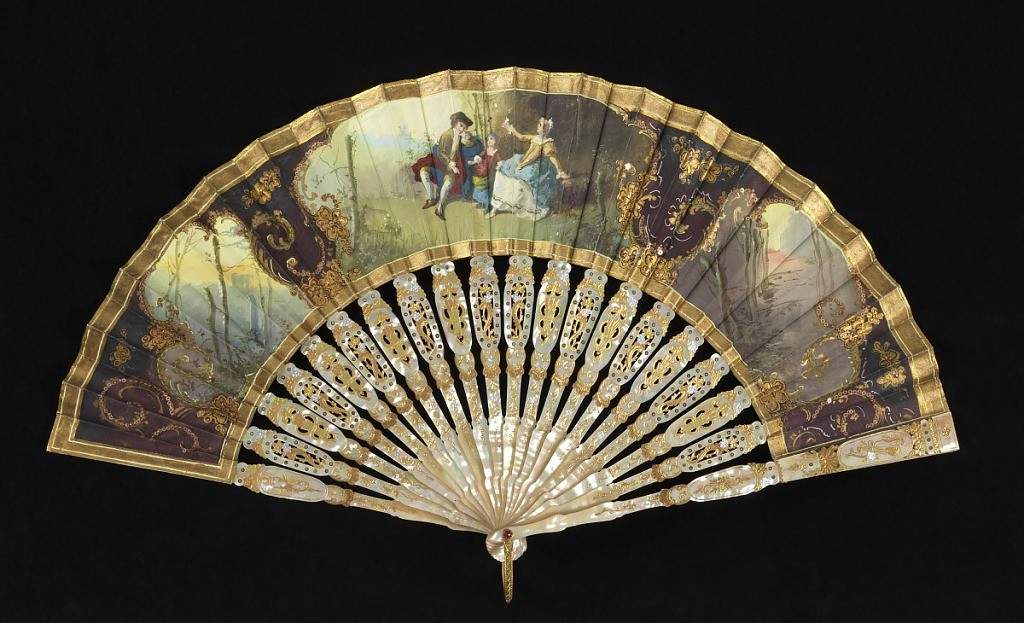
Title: Pleated fan and case
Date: ca. 1887
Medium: Silk leaf gilded and painted with gouache, embroidered with sequins, carved, pierced and painted mother-of-pearl sticks
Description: Silk leaf painted with gouache. Obverse: three rocaille medallions outlined with gilt and colored sequins; central medallion contains landscape figures in Louis XV dress; either wide shows dark landscapes. Reverse: painted at sides with scrollwork. Iridescent yellow mother-of-pearl sticks, pierced carved and painted. Fan case has removable lid